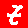
Digit: 7